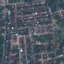
Land use / land cover: Residential